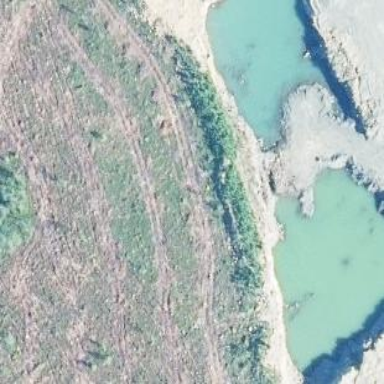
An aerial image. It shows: Quarry area.